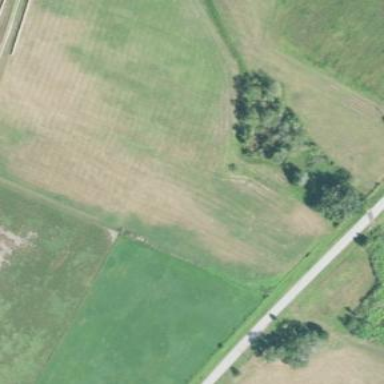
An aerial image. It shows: Farmland with grass as the main crop.